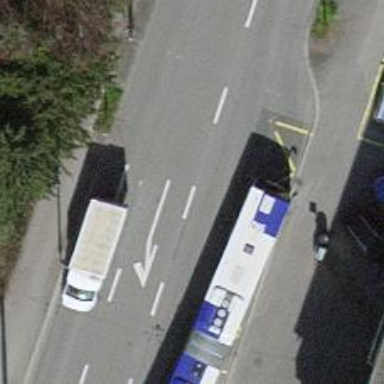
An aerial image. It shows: Trolleybus stop position for public transport.